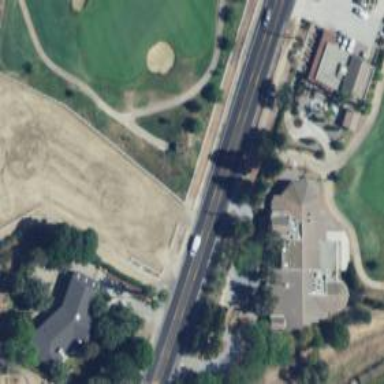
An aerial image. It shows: Golf cartpath that is also road path.